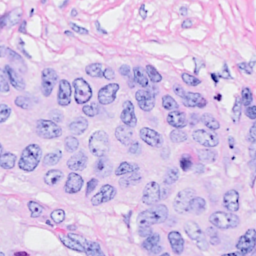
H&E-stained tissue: Breast